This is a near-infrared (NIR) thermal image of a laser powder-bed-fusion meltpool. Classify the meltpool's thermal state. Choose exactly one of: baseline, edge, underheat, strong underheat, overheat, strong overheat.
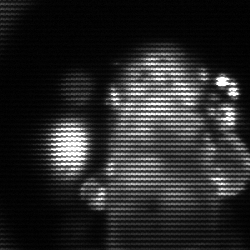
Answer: strong underheat